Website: crate-barrel
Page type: billing-address
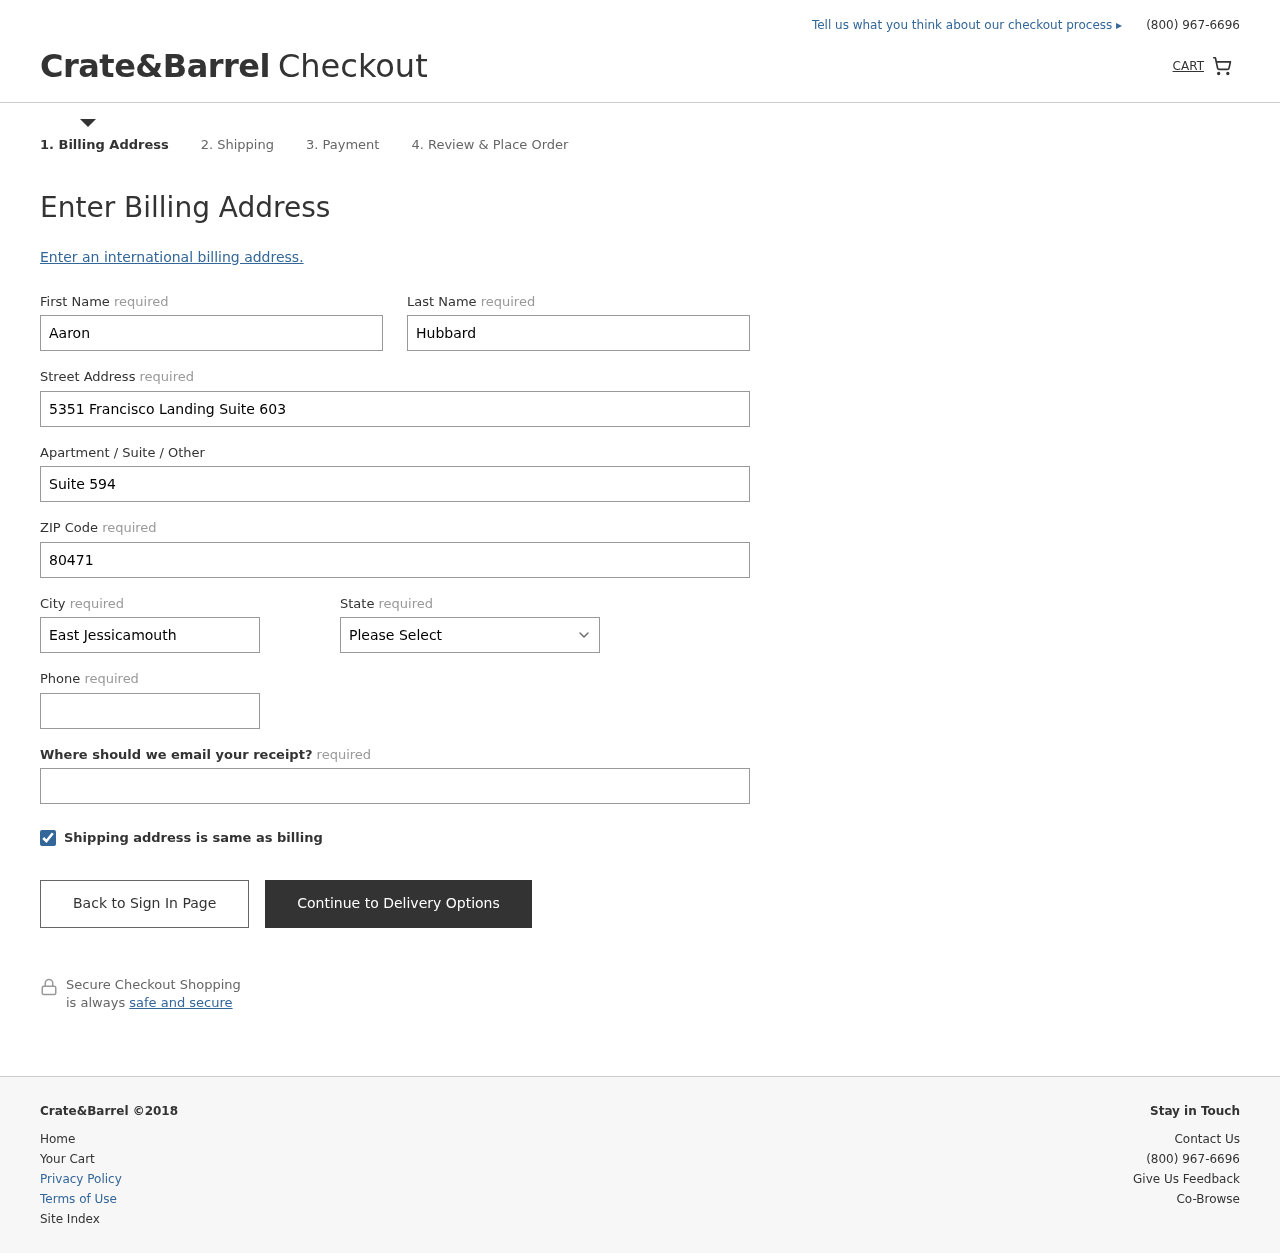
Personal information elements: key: PII_STATE
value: Missouri
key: PII_FIRSTNAME
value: Aaron
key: PII_LASTNAME
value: Hubbard
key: PII_STREET
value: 5351 Francisco Landing Suite 603
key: PII_STREET2
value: Suite 594
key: PII_POSTCODE
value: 80471
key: PII_CITY
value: East Jessicamouth
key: PII_PHONE
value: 9973529771
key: PII_EMAIL
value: aaron.hubbard@hotmail.com